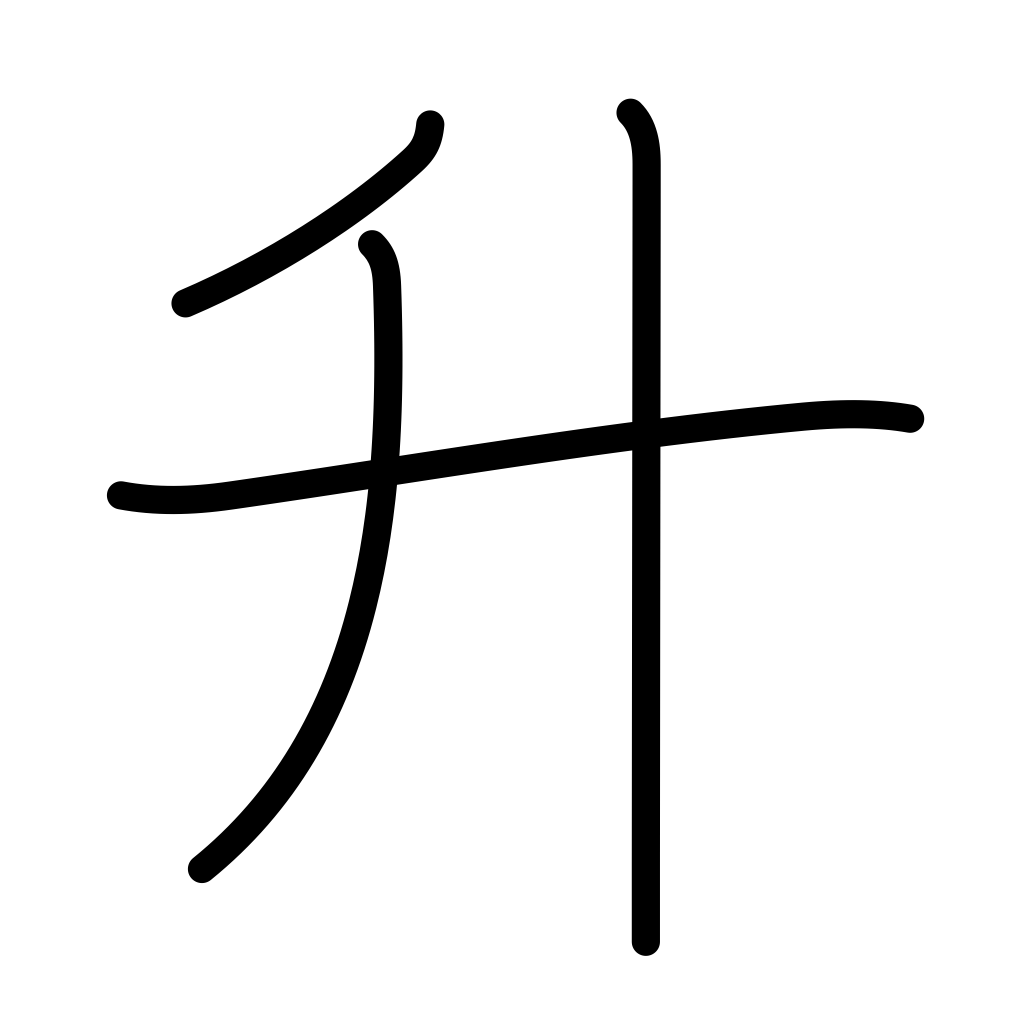
Meaning: measuring box, 1.8 liter